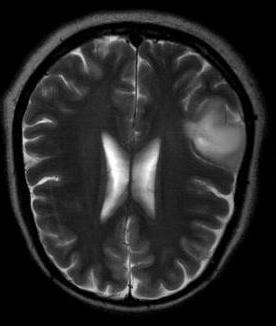
Label: notumor